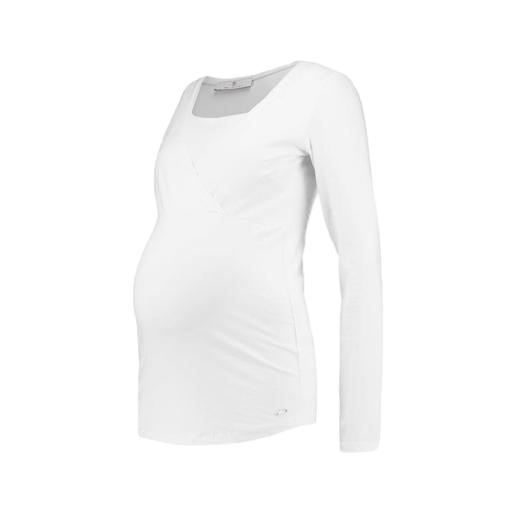
white diane maternity top, white women's long-sleeve top, white overlap shirt, white background